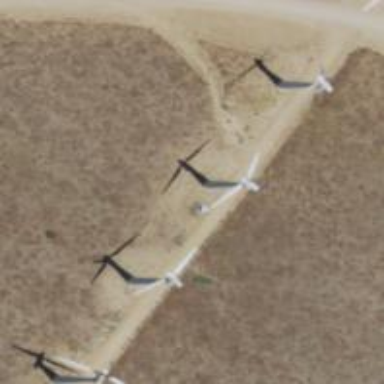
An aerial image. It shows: Wind power generator employing wind turbines.